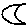
Label: moon